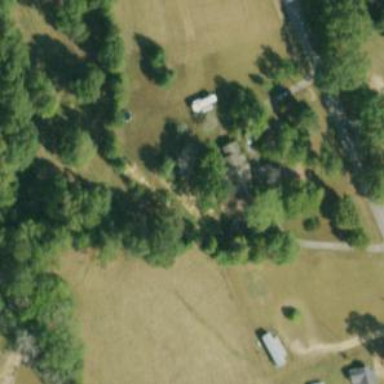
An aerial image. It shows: Driveway.